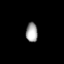
Tissue: lung
Cell type: T cells
Senescence score: 0.5718
Nuclear area (px): 222
Mean DAPI intensity: 163.18